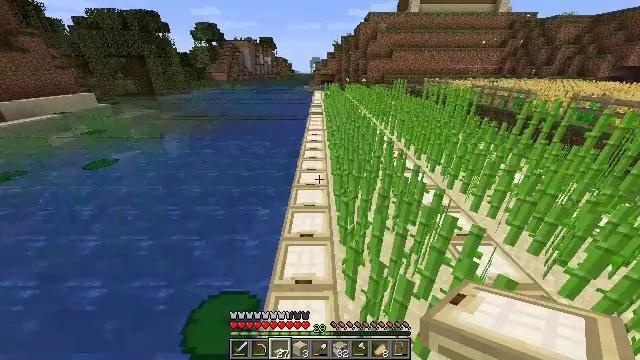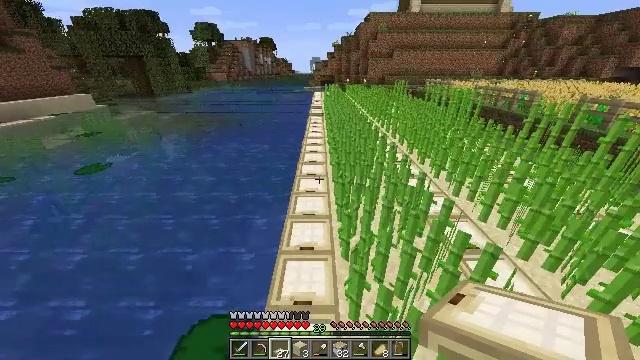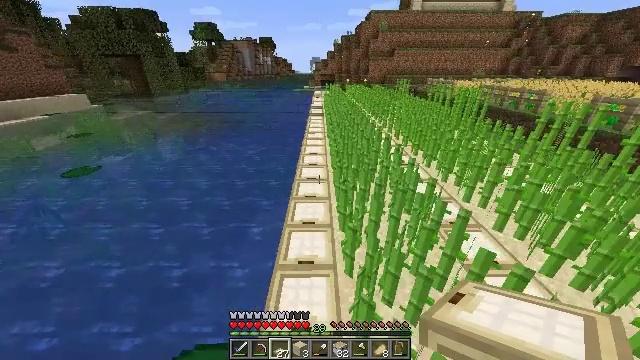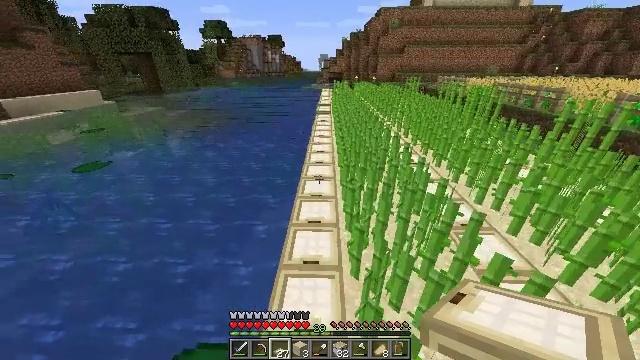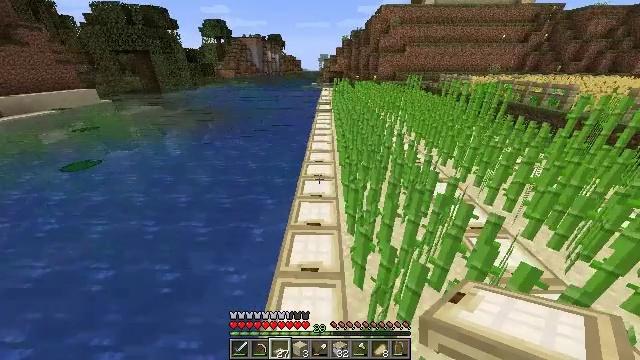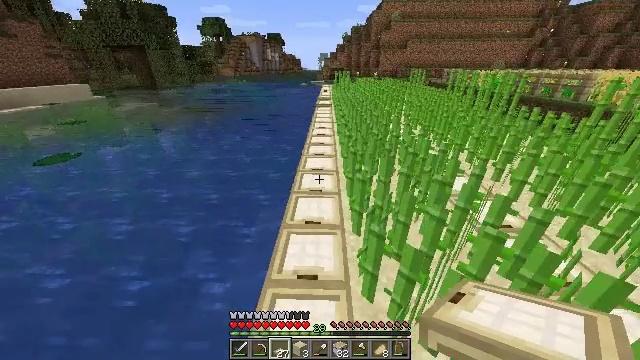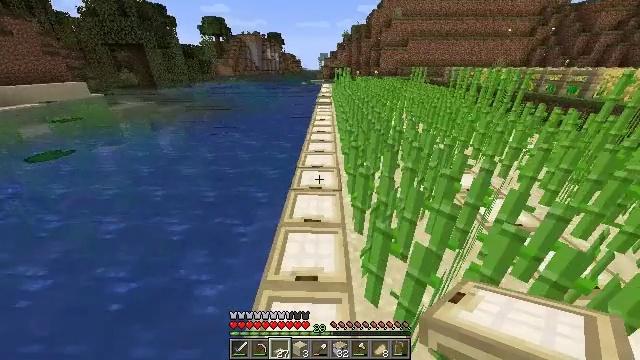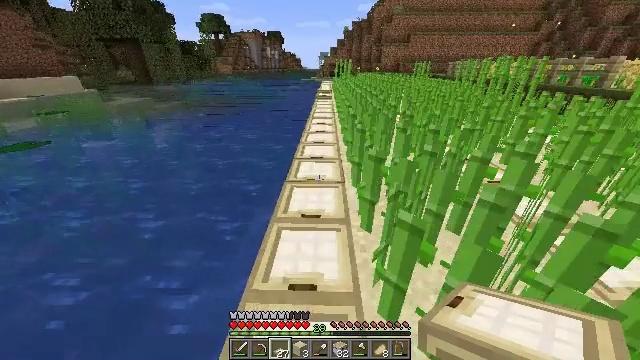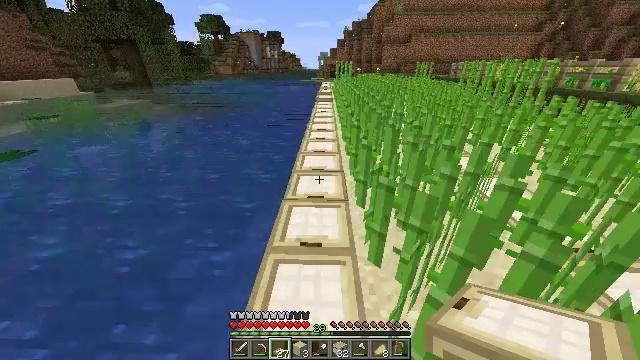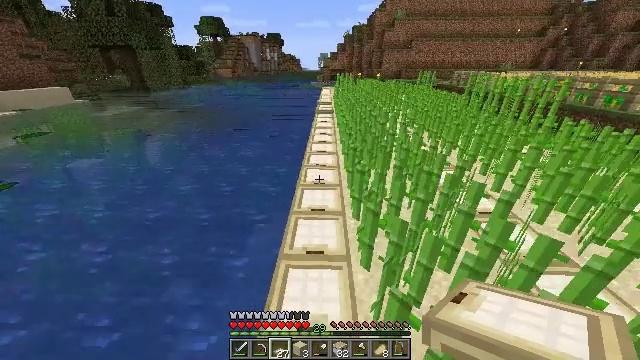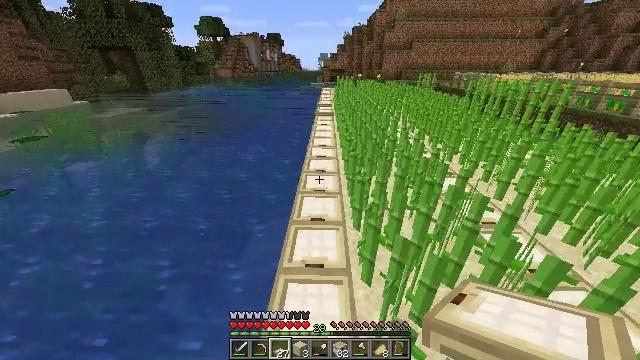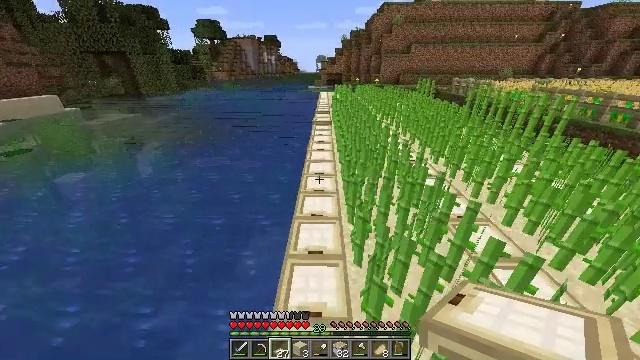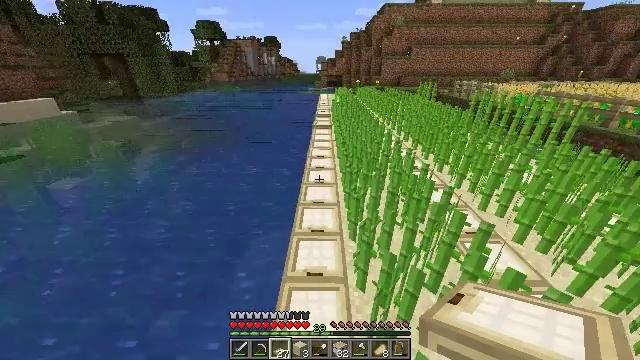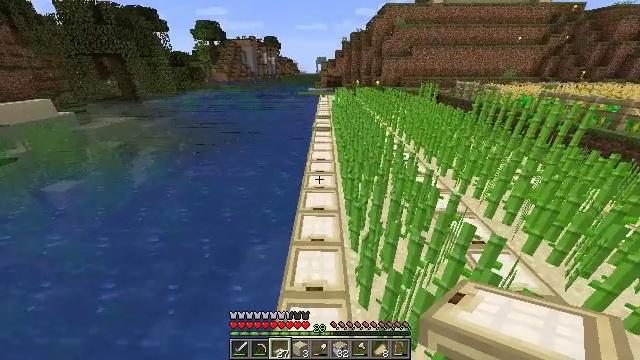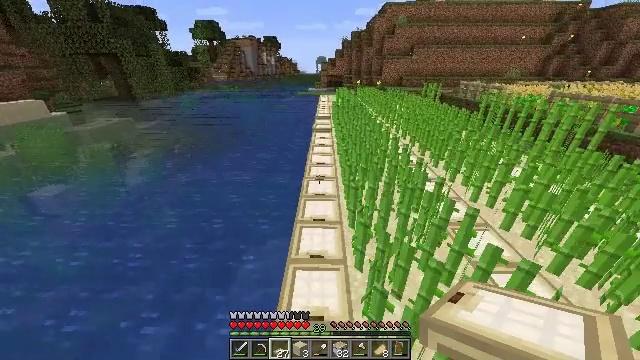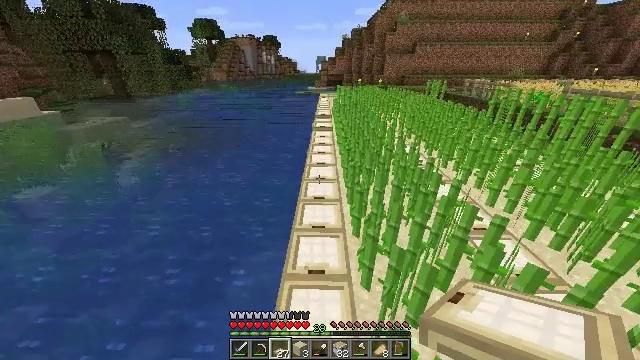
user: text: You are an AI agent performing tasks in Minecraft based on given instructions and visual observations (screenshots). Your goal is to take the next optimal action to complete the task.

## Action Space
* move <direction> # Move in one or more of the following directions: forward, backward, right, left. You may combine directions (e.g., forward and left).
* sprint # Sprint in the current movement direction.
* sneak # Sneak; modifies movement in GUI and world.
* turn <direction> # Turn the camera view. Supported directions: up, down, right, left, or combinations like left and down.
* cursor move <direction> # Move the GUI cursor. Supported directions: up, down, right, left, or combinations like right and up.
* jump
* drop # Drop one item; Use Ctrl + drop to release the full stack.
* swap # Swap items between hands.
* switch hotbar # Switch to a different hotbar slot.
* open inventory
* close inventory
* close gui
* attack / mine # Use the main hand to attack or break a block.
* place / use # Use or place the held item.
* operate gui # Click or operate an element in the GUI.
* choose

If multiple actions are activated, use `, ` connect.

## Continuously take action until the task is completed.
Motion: motion action
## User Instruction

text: Attack the birch trapdoor to gather it.
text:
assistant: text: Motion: move forward, sprint, jump
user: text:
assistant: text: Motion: move forward, sprint, jump
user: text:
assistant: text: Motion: move forward, sprint, turn left, jump
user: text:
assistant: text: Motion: move forward, sprint, jump
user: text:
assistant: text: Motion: move forward, sprint, jump
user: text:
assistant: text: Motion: move forward, sprint, jump
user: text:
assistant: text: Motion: move forward, sprint, jump
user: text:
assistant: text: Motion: move forward, sprint, jump
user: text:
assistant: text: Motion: move forward, sprint, jump
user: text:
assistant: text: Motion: move forward, sprint, jump
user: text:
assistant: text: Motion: move forward, sprint, jump
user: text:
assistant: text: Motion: move forward, sprint, jump
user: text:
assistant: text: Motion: move forward, sprint, jump
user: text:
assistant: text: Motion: move forward, sprint, jump
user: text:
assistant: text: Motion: move forward, sprint, jump
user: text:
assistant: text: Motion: move forward, sprint, jump
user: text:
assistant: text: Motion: move forward, sprint, jump
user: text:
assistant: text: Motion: move forward, sprint, jump
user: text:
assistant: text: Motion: move forward, sprint, jump
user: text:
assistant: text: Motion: move forward, sprint, jump
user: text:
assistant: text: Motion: move forward, sprint, jump
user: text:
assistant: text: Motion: move forward, sprint, jump
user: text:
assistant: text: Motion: move forward, sprint, jump
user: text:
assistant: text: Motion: move forward, sprint, jump
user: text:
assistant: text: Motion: move forward, sprint, jump
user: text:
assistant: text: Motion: move forward, sprint, jump
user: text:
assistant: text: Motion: move forward, sprint, jump
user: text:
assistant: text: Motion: move forward, sprint, jump
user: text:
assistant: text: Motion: move forward, sprint, jump
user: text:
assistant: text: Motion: move forward, sprint, jump